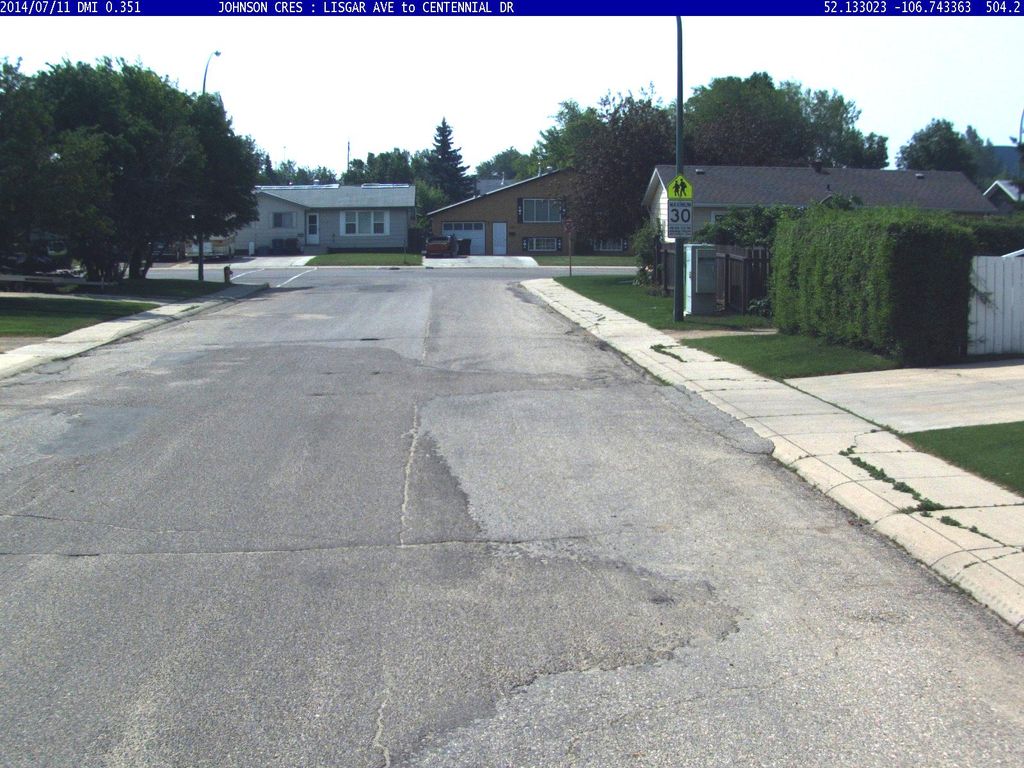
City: saskatoon